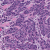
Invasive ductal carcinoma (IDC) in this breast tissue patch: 1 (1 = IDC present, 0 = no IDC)